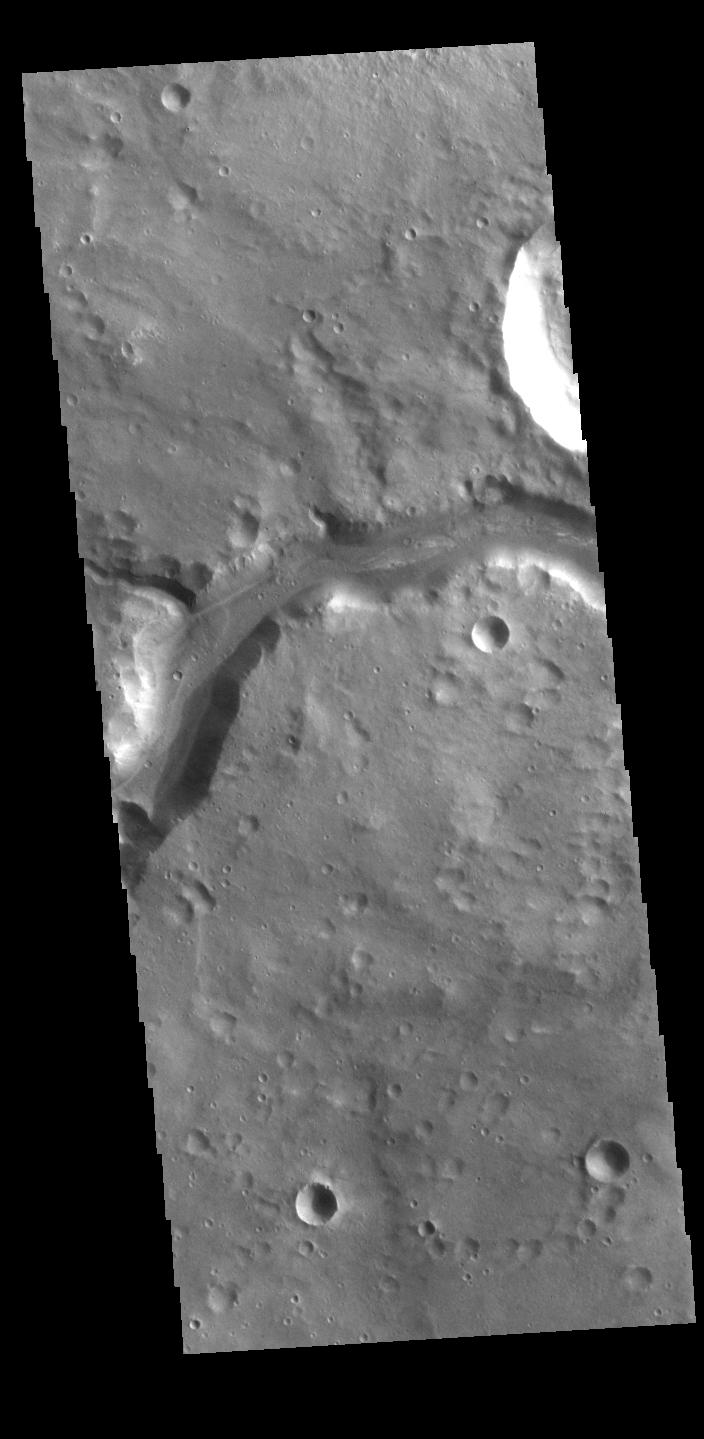
Bahram Vallis 2001 Mars Odyssey, Mars